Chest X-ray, PA view. Patient: 29 years old, sex M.
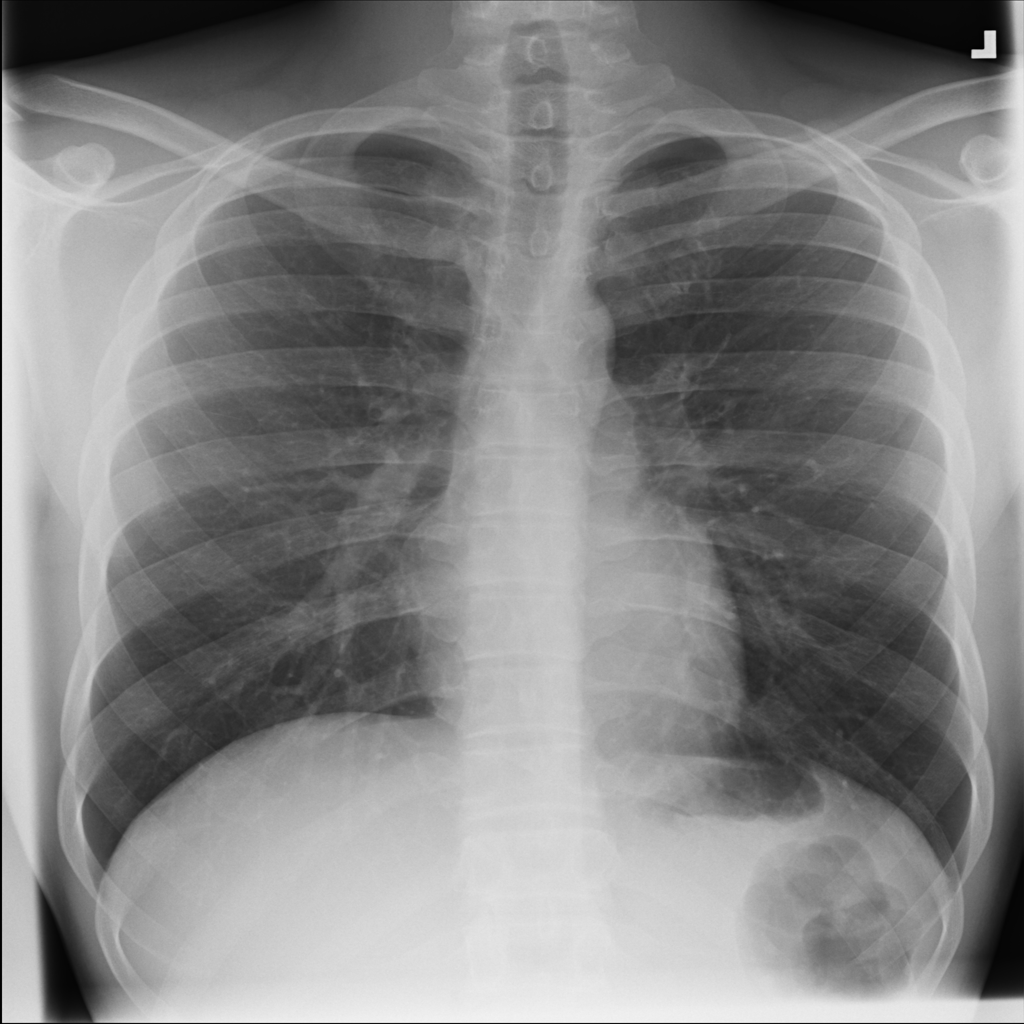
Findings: Infiltration